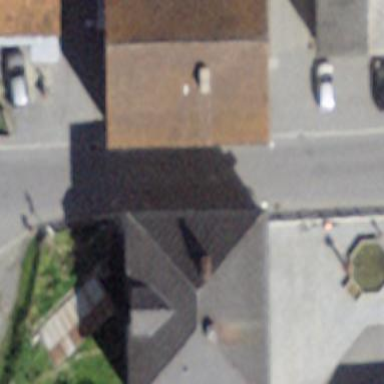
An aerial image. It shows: Simple house.